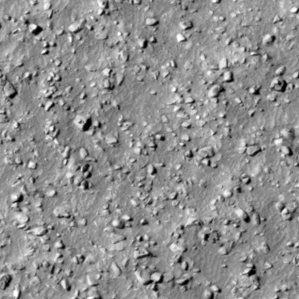
Label: non_frost